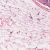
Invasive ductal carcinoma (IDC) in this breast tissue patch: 0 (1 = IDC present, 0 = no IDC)